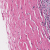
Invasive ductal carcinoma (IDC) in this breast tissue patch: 0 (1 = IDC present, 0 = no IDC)